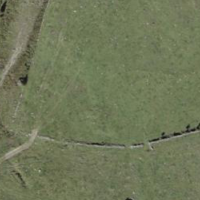
EUNIS habitat code: 23
Species observed at this site:
Arnica montana